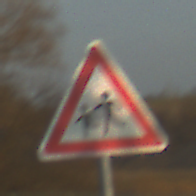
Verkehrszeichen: KinderRechts
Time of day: SunriseSunset
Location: Outdoor (RoadRail)
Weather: PartlyCloudy
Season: NotSpecified
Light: Natural